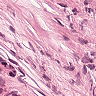
Metastatic tissue present: no